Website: bh-photo
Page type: address-validator
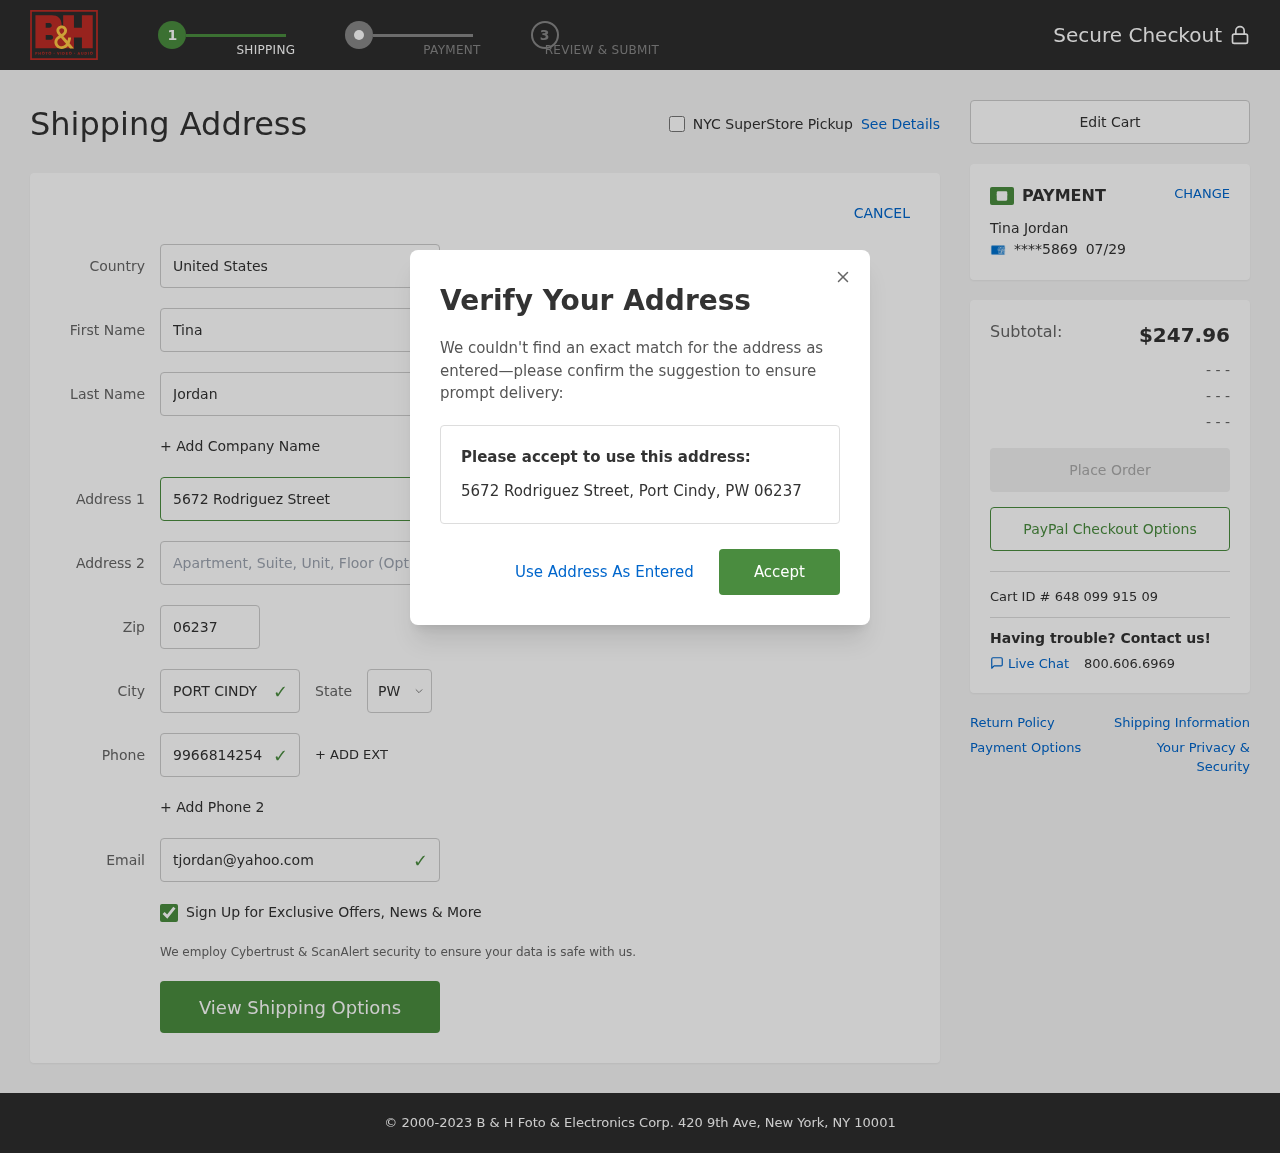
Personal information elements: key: PII_CARD_EXPIRY
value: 07/29
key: PII_CARD_LAST4
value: ****5869
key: PII_CITY
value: Port Cindy
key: PII_COUNTRY
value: United States
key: PII_EMAIL
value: tjordan@yahoo.com
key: PII_FIRSTNAME
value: Tina
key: PII_FULLNAME
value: Tina Jordan
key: PII_LASTNAME
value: Jordan
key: PII_PHONE
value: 9966814254
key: PII_POSTCODE
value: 06237
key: PII_STATE_ABBR
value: PW
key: PII_STREET
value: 5672 Rodriguez Street
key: PII_CITY_STATE_ZIP
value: Port Cindy, PW 06237
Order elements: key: ORDER_SUBTOTAL
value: $247.96
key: ORDER_ID
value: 648 099 915 09